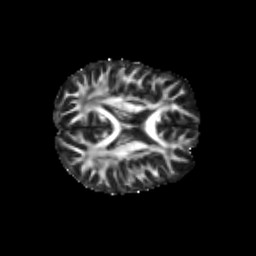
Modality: FA
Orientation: axial
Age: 29
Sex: male
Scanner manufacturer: siemens
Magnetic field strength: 3 T
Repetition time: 1.8 s
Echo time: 0.07 s